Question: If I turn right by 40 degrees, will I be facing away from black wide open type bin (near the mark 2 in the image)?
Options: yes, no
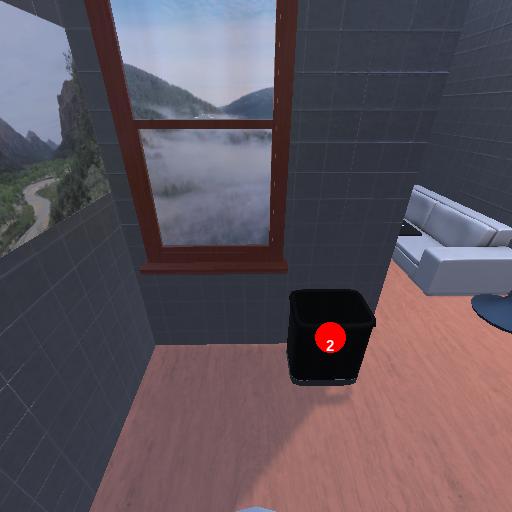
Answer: yes